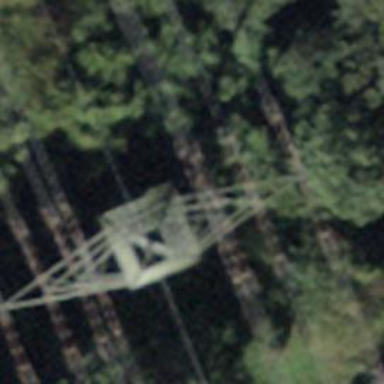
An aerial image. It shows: Power tower.